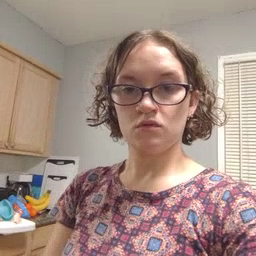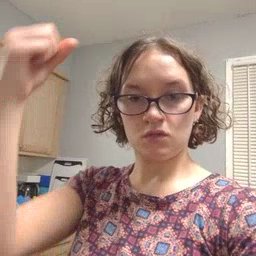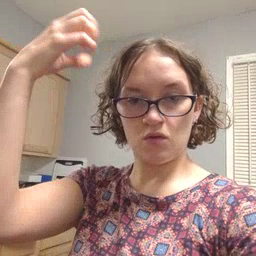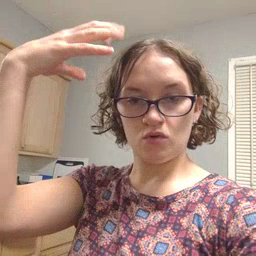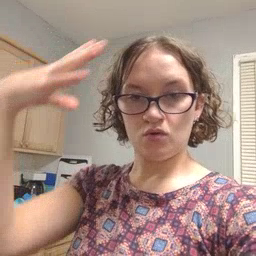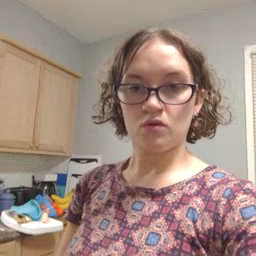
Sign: shower